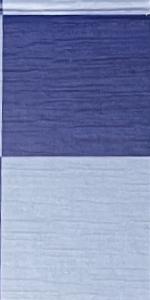
Label: Empty